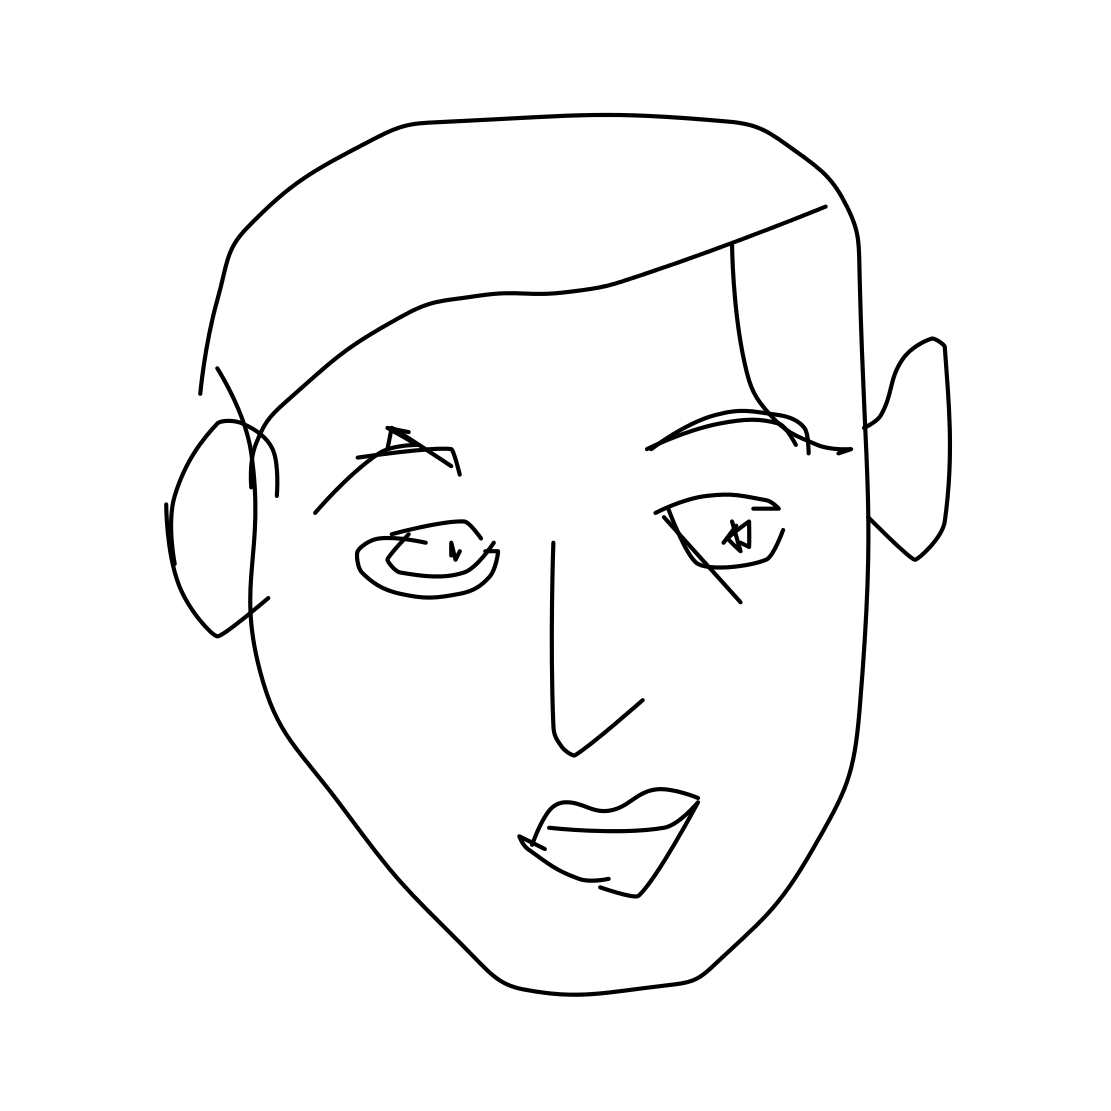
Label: head